Question: I want to change a button color in my app by selecting color. Instead of setting the color as static, I want user to choose the color like this
or any API to use for objective c. Can anyone guide me how to proceed?
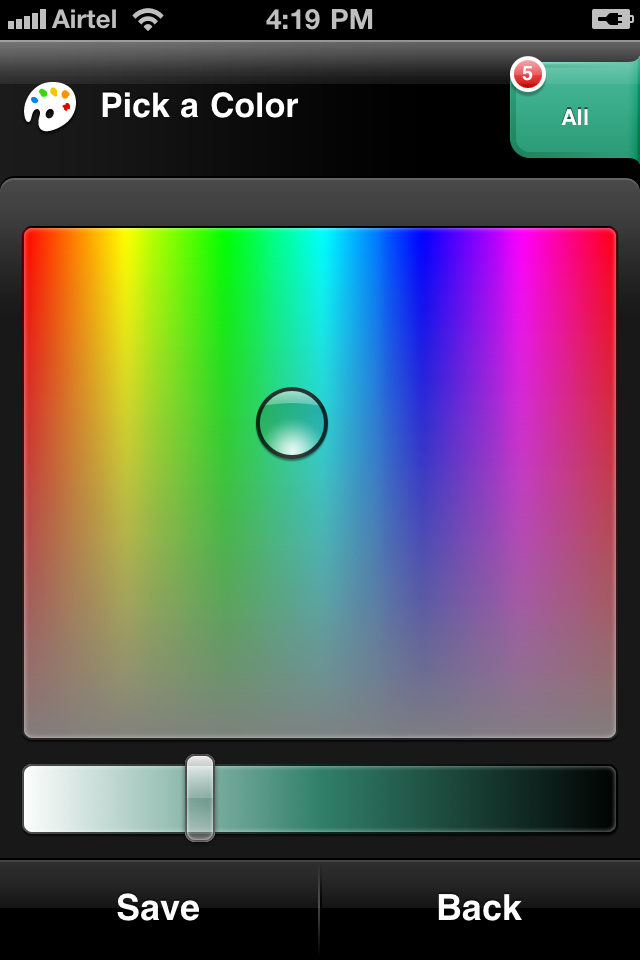
Answer: If you look at how the code works in these classes from this open source project you should be able to integrate it into your view.
<URL>
Hope this helps!
Sam